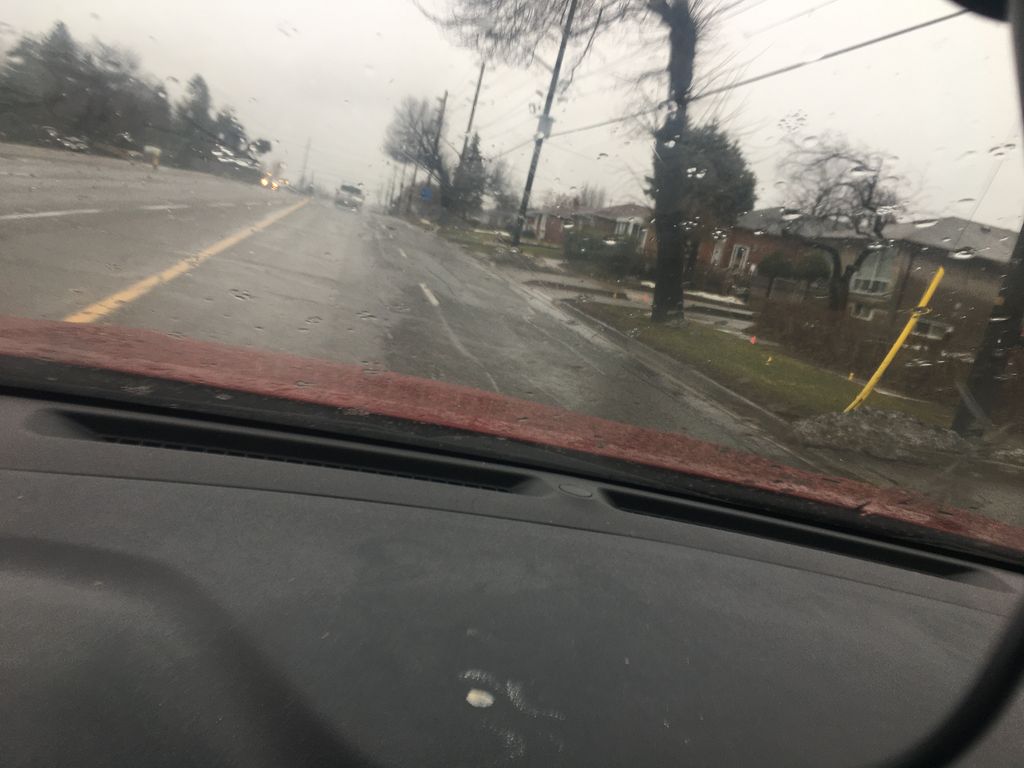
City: toronto